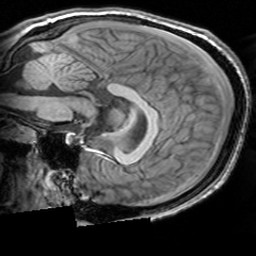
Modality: T1w
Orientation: sagittal
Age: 18
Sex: male
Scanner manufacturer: siemens
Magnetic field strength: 3 T
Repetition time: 1.63 s
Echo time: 0.00311 s